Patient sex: F
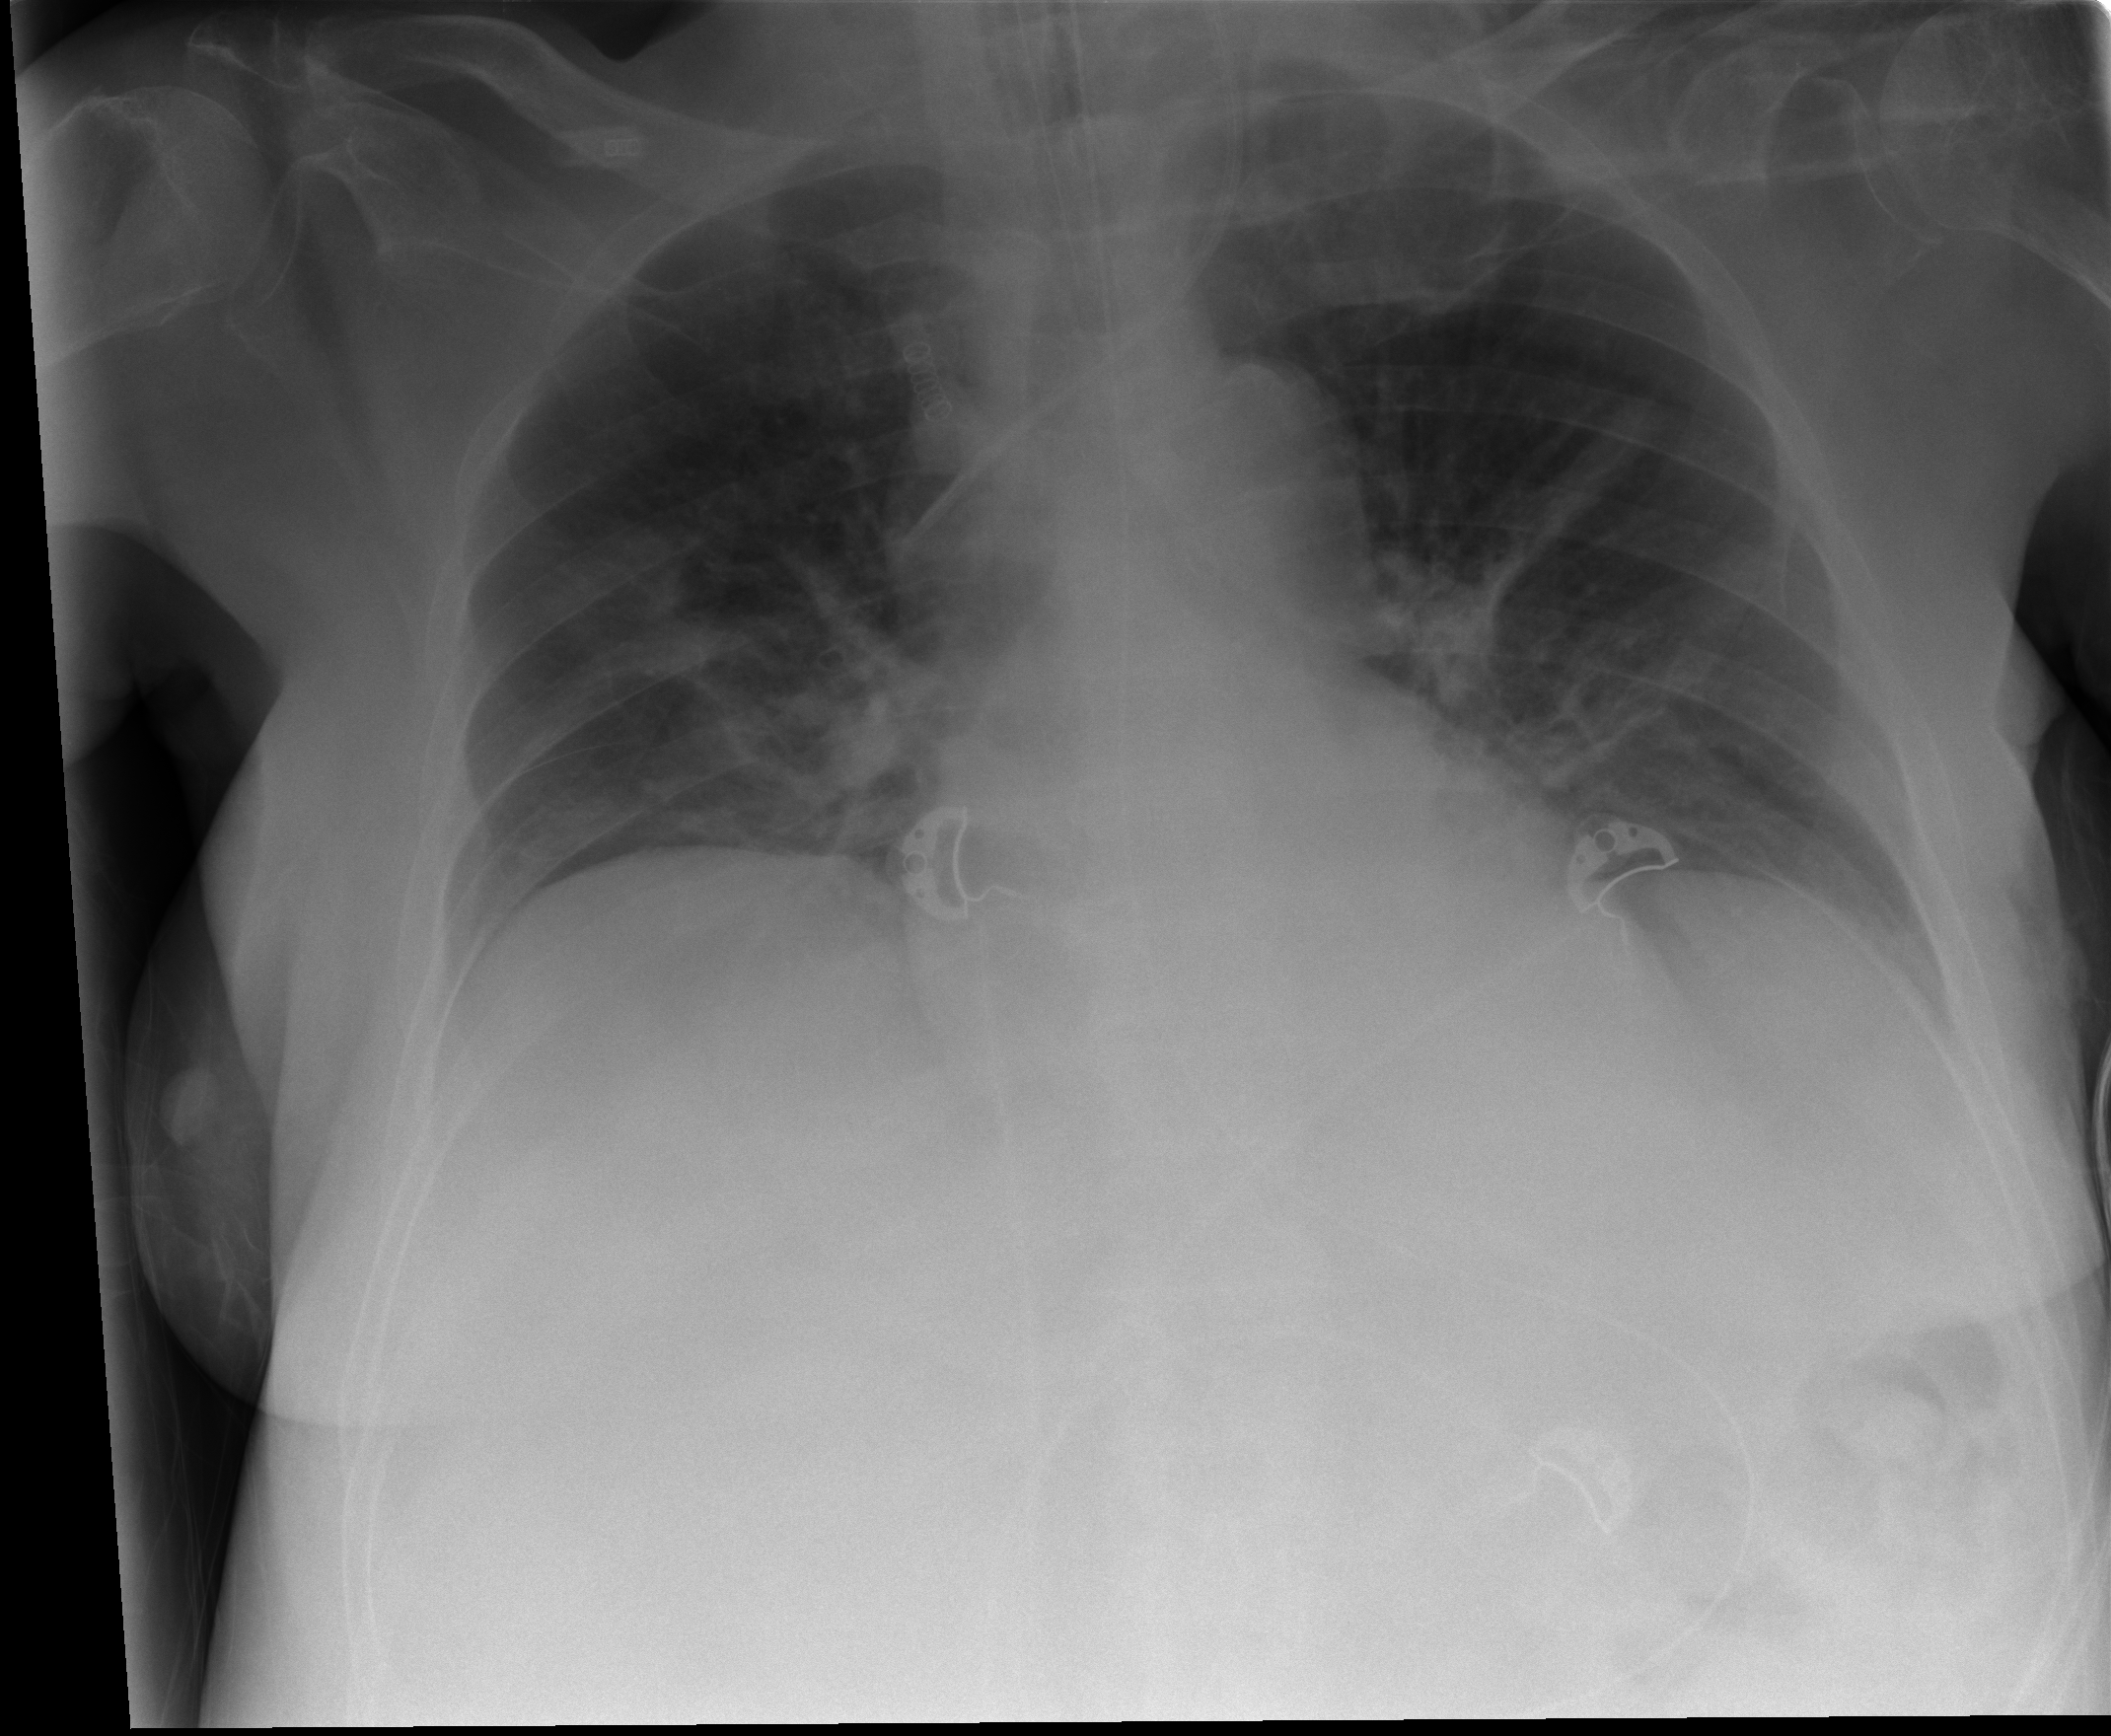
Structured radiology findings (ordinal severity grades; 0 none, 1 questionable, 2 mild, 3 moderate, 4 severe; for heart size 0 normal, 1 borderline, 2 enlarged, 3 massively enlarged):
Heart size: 0
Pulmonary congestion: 2
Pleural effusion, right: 2
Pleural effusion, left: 2
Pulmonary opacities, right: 2
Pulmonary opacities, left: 1
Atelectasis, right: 2
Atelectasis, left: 2